Question: I have a data frame that comes from a lm subset composed of the intercept (ordenada) and the slope (velocidad1) calculated for each subject.
'''
A
UT1 UT2 UT3 UT4
ordenada 1213.8 2634.8 3.760000e+02 -11080.8
velocidad1 1.5 -2.5 6.615954e-14 20.0
UT5 UT6 UT7
ordenada 1711.8 1.739000e+03 1.800000e+01
velocidad1 -2.5 5.039544e-14 -9.154345e-16
UT8 UT9 UT10 UT11 UT12
ordenada 5659.2 -2791 3422.6 418.2 2802.2
velocidad1 -6.0 5 -1.0 -0.5 -1.5
UT13 UT14 TR1 TR2
ordenada 2.832000e+03 -411.2 -15722.0 -1105.4
velocidad1 1.405114e-13 3.5 25.5 25.0
TR3 TR4 TR5 TR6
ordenada 1.14600e+03 299.6 1943.4 6.840000e+02
velocidad1 -5.11402e-14 2.0 -2.5 6.479414e-14
TR7 TR8 TR9 TR10
ordenada 354.8 1.317000e+03 33284.6 -3742.6
velocidad1 1.0 -3.475548e-14 -52.0 8.0
TR11 TR12 TR13
ordenada 7.400000e+02 2205.4 -4542.6
velocidad1 -8.018585e-14 -2.5 8.0
TR14
ordenada 5.880000e+02
velocidad1 -4.406498e-14
dput(A)
structure(list(UT1 = c(<PHONE>71, 1.50000000000047), UT2 = c(<PHONE>21,
-2.50000000000033), UT3 = c(375.999999999959, 6.61595351840473e-14
), UT4 = c(-<PHONE>8, 20.0000000000013), UT5 = c(<PHONE>07,
-2.50000000000012), UT6 = c(<PHONE>97, 5.03954433109254e-14
), UT7 = c(18.0000000000006, -9.15434469010036e-16), UT8 = c(<PHONE>26,
-6.00000000000041), UT9 = c(-<PHONE>24, 5.00000000000039
), UT10 = c(<PHONE>68, -0.99999999999948), UT11 = c(418.<PHONE>,
-0.499999999999932), UT12 = c(<PHONE>17, -1.50000000000028
), UT13 = c(<PHONE>91, 1.40511433073812e-13), UT14 = c(-411.200000000294,
3.50000000000048), TR1 = c(-<PHONE>7, 25.5000000000028
), TR2 = c(-<PHONE>64, 25.0000000000043), TR3 = c(<PHONE>03,
-5.11402035568996e-14), TR4 = c(299.599999999803, 2.00000000000032
), TR5 = c(<PHONE>13, -2.50000000000021), TR6 = c(683.<PHONE>,
6.47941413997612e-14), TR7 = c(354.800000000011, 0.999999999999982
), TR8 = c(<PHONE>02, -3.47554781454658e-14), TR9 = c(<PHONE>5,
-52.<PHONE>), TR10 = c(-<PHONE>58, 8.00000000000094
), TR11 = c(740.<PHONE>, -8.0185853149896e-14), TR12 = c(<PHONE>21,
-2.50000000000034), TR13 = c(-<PHONE>42, 8.00000000000067
), TR14 = c(588.<PHONE>, -4.40649812201441e-14)), .Names = c("UT1",
"UT2", "UT3", "UT4", "UT5", "UT6", "UT7", "UT8", "UT9", "UT10",
"UT11", "UT12", "UT13", "UT14", "TR1", "TR2", "TR3", "TR4", "TR5",
"TR6", "TR7", "TR8", "TR9", "TR10", "TR11", "TR12", "TR13", "TR14"
), row.names = c("ordenada", "velocidad1"), class = "data.frame")
'''
My goal is to get a barplot of the data in second row ( A[2,] ) splitting by group (UT which contains UT1,UT2... and TR) in the same graph. I am trying to do some ggplot but keep failing over and over again. I get no layers in plot error or margin error in base graphics.
The output should look like this

I KNOW the answer is in the reshape package but I wish there's another way to do that.
Thank you in advance.
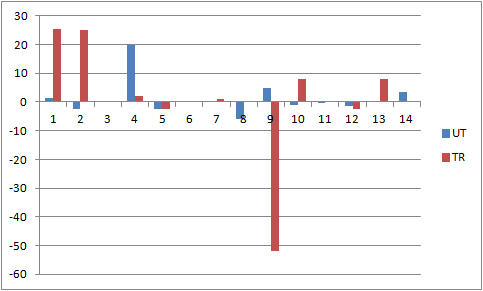
Answer: Using 'base' graphics:
'''
# convert the one-row data frame to a two-row matrix
m <- matrix(unlist(df[2, ]), nrow = 2, byrow = TRUE)
# plot
barplot(m, beside = TRUE, col = c("blue", "red"), names.arg = seq_len(ncol(m)))
'''

Possibly add a legend:
'''
legend("topright", legend = c("UT", "TR"), fill = c("blue", "red"))
'''